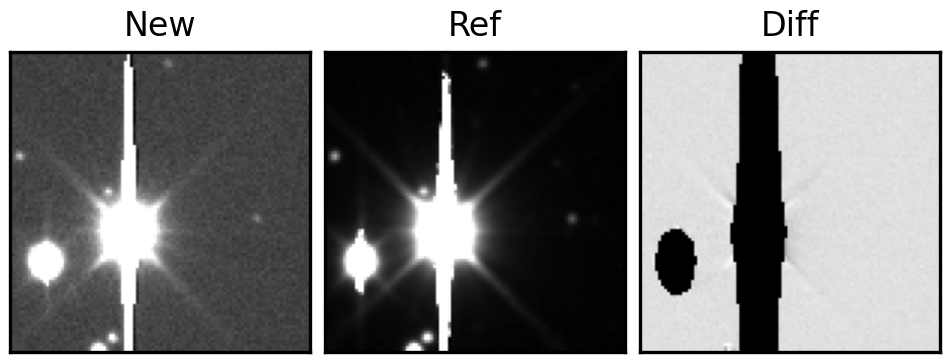
Label: bogus